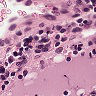
Metastatic tissue present: no